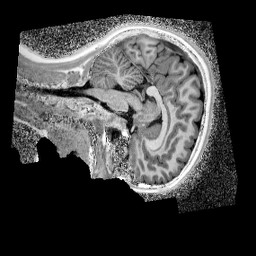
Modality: UNIT1_denoised
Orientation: sagittal
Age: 11
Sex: female
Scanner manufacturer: siemens
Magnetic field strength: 3 T
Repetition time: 4 s
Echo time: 0.00299 s